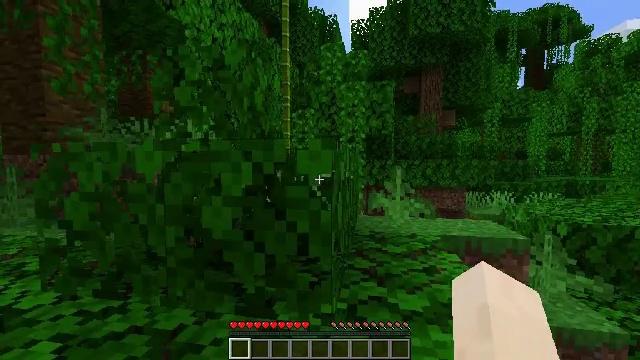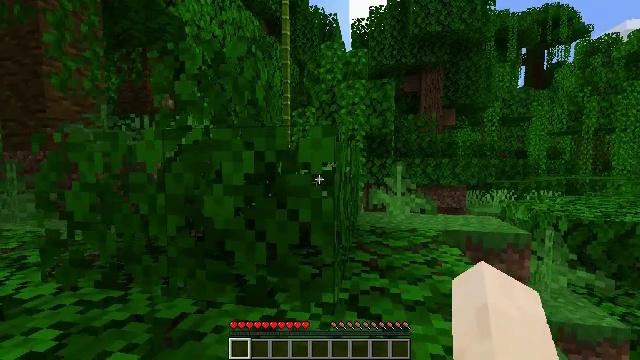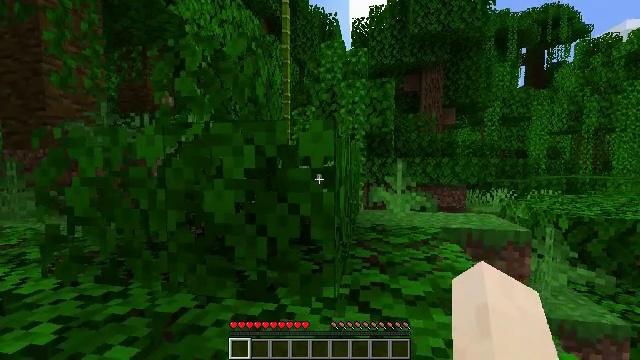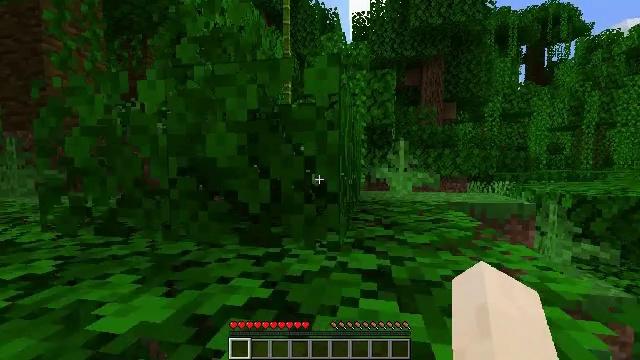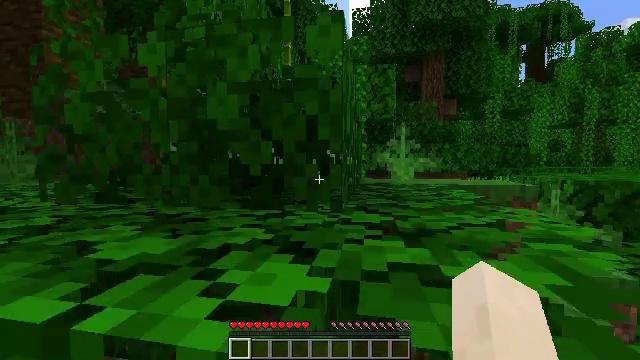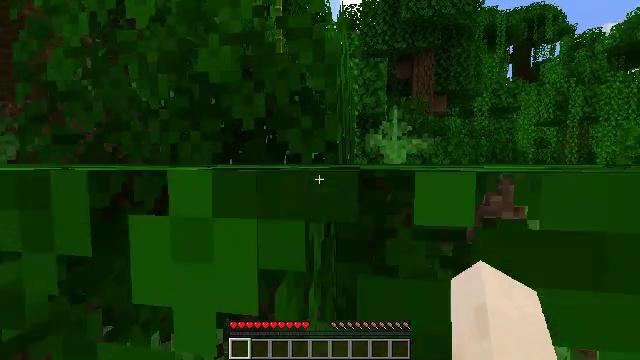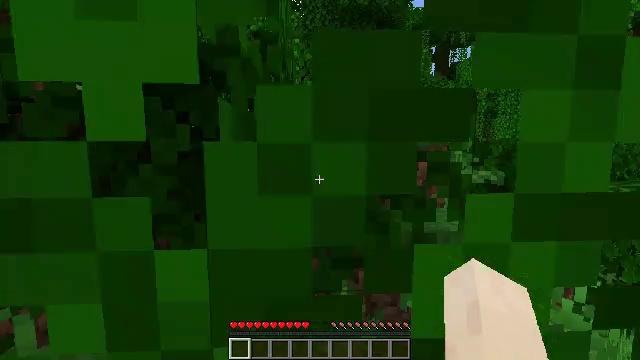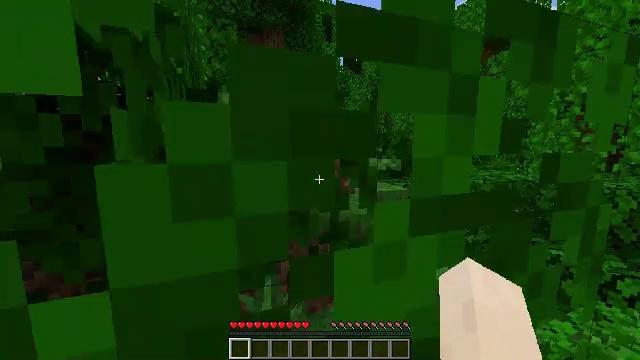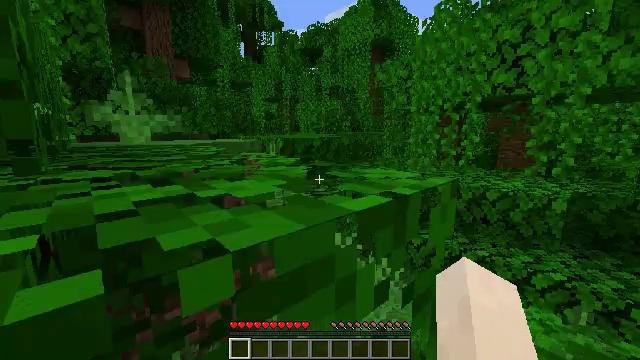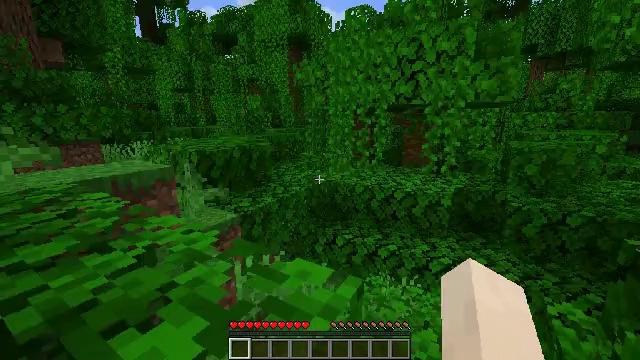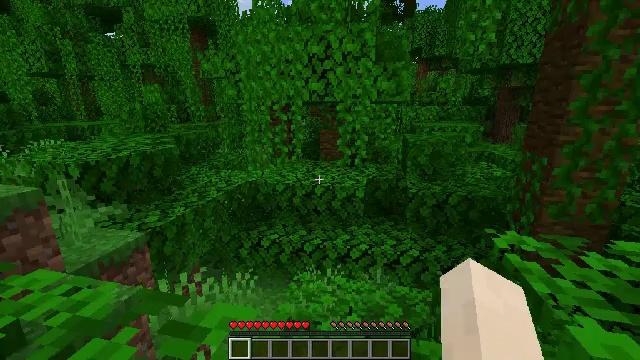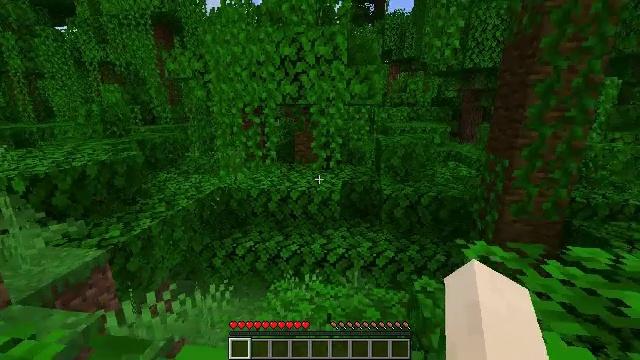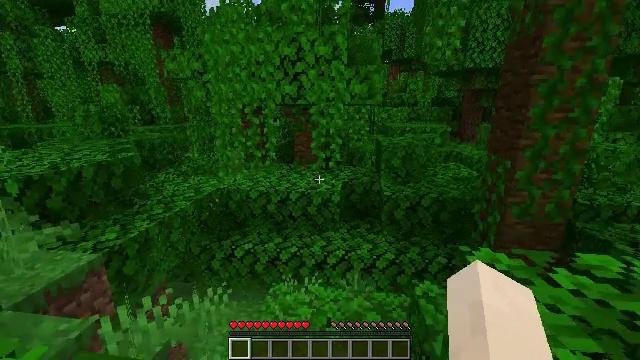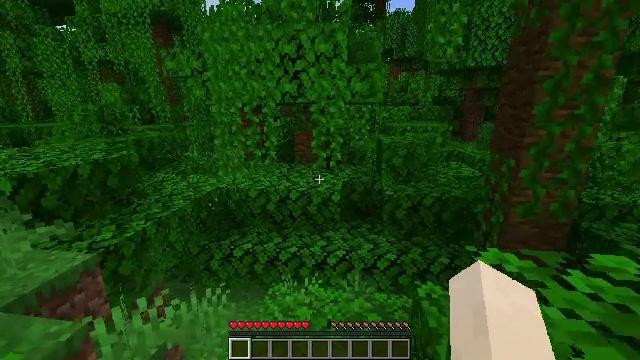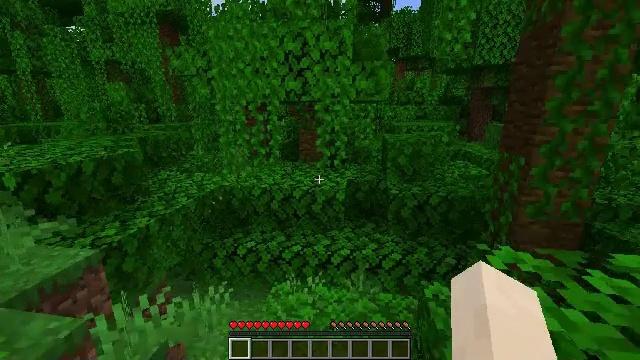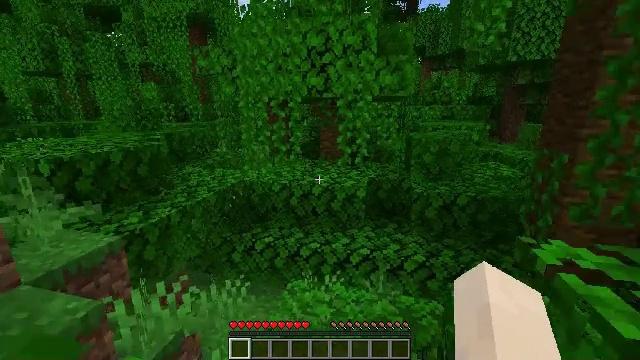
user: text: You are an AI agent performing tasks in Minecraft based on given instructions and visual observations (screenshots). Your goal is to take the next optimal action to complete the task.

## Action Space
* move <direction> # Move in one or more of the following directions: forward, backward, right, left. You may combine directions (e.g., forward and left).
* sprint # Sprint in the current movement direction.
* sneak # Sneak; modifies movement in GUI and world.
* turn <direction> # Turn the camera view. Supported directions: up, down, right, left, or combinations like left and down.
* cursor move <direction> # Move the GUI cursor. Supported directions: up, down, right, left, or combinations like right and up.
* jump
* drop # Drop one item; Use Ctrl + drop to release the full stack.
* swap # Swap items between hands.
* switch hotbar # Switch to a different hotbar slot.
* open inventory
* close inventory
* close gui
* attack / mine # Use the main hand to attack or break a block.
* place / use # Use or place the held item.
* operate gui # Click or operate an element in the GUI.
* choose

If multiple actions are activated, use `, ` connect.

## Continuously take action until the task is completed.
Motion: motion action
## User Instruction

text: Collect bamboo for crafting.
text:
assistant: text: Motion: move forward, jump
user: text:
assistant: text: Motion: move forward, jump
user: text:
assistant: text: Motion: move forward, jump
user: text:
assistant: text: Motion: move forward, jump
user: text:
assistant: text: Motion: move forward, turn right, jump
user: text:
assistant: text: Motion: move forward, turn right and down, jump
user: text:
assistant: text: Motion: move forward, turn right and down, jump
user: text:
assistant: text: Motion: move forward, turn right and down, jump
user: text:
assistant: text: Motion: move forward, turn right and down
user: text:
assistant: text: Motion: move forward, turn right and down
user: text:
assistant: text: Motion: move forward, turn right
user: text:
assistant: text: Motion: move forward
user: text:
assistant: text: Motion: move forward
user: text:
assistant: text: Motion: move forward, turn left
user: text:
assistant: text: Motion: move forward, turn left
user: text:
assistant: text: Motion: move forward, turn left
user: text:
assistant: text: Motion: move forward
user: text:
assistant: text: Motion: move forward, turn left
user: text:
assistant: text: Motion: move forward, turn left and up
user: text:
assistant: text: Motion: move forward, turn left
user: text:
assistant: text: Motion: move forward, turn left
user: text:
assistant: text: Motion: move forward, turn left
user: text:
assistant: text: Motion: move forward, turn left
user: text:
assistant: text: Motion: move forward, turn left
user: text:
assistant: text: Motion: move forward
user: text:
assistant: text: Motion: move forward
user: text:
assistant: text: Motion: move forward
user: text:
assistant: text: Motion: move forward
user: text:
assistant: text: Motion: move forward
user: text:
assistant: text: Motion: move forward